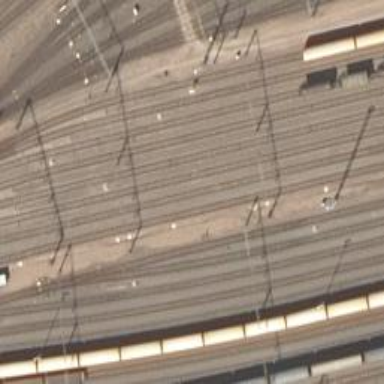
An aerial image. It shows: Rail yard with electrified contact lines for the trains.